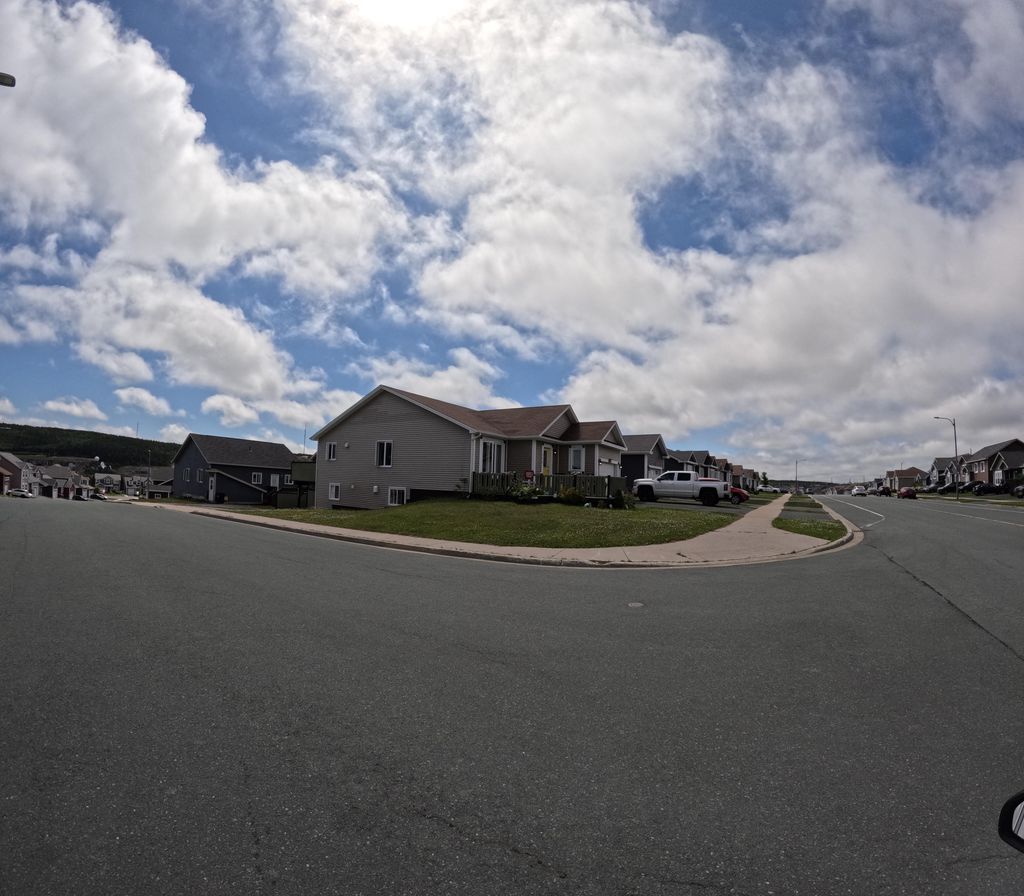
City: st_johns